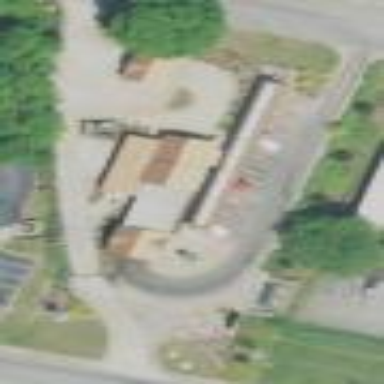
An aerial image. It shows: Car wash facility.